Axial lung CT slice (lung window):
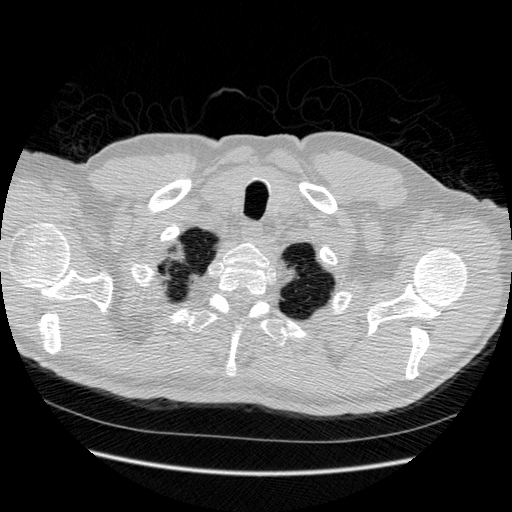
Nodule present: no